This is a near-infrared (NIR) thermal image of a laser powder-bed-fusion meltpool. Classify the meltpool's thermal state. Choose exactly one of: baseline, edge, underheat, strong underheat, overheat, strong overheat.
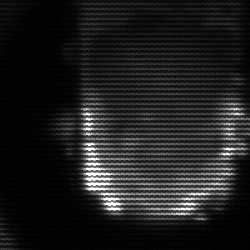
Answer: baseline